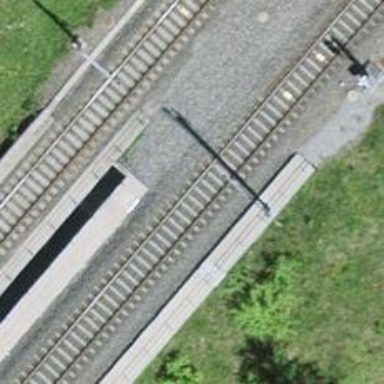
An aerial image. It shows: Viaduct bridge with single electrified rail track featuring contact line.